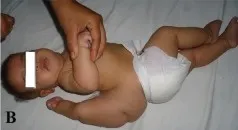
A-E: The accessory lower limb was arising from the lower back at the level of L2 to S1. It was pointing cranially. Grossly, it resembled a normal lower limb with a partially developed foot containing only big toe and the next adjacent toe. The accessory limb was bearing four blind ending gut loops of red color. These used to wet the clothing with their watery secretion. Additionally, there were areas with pitting and dimples, mimicking the natal cleft and anus.
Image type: medical_photograph (skin_photograph)